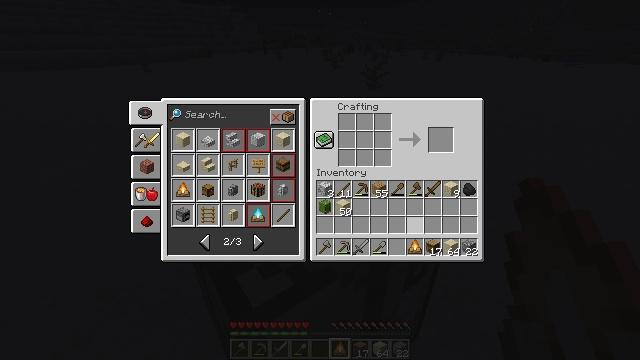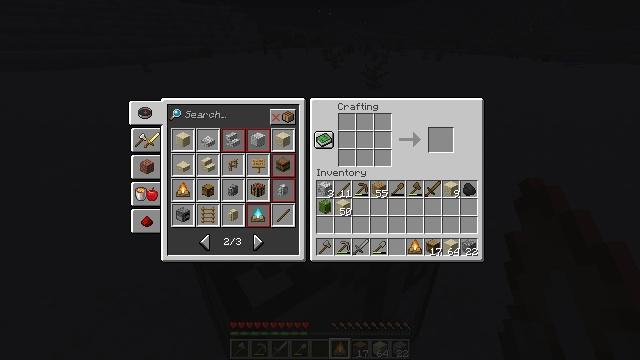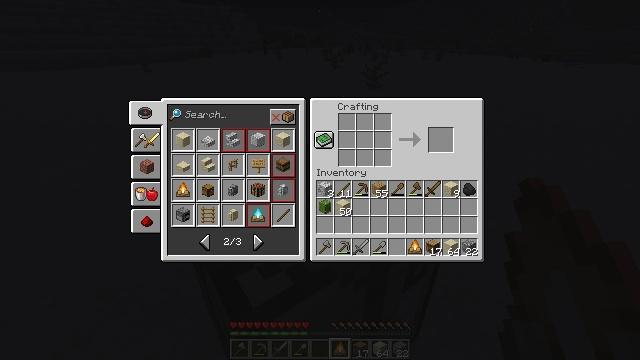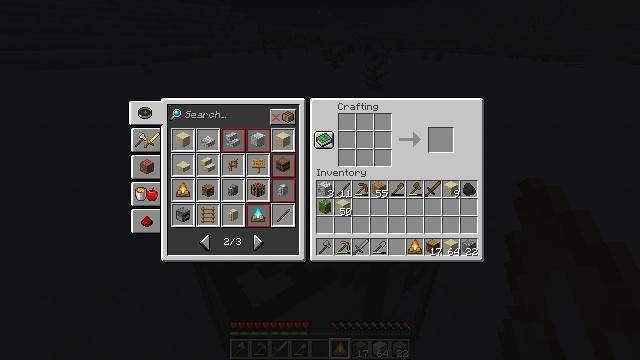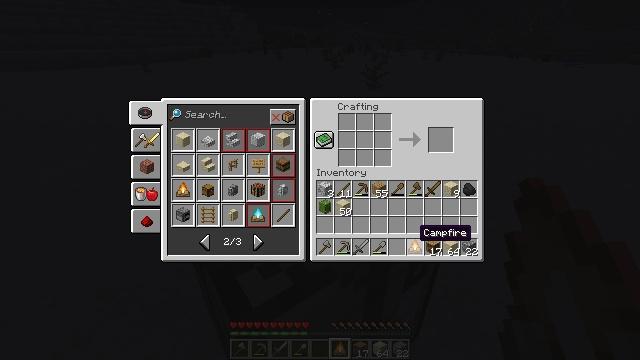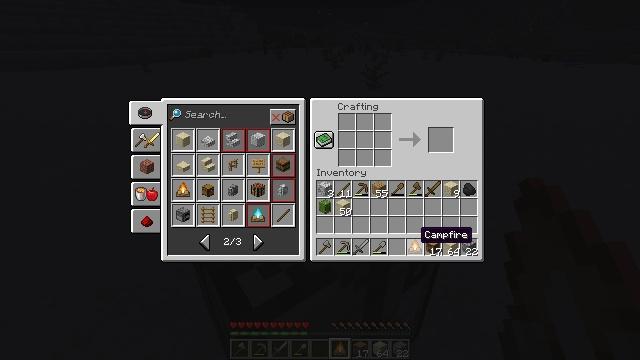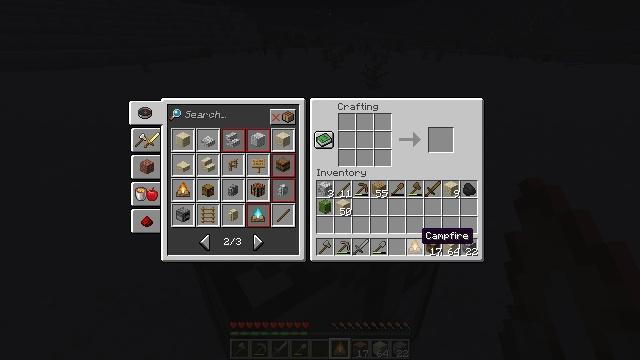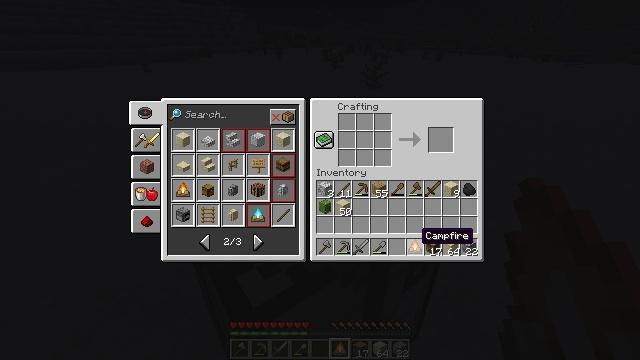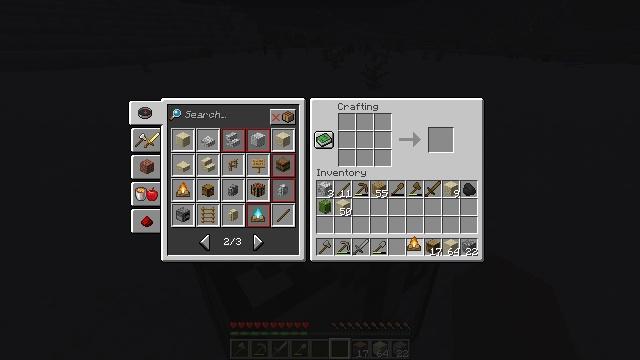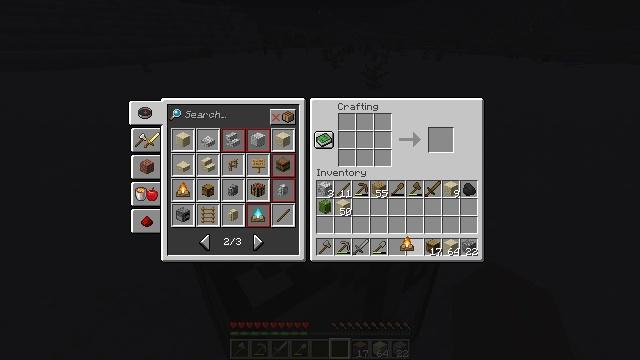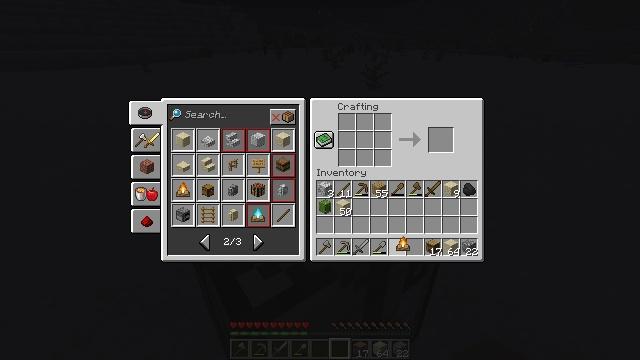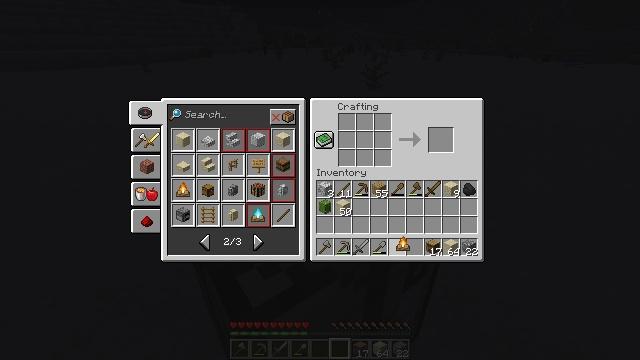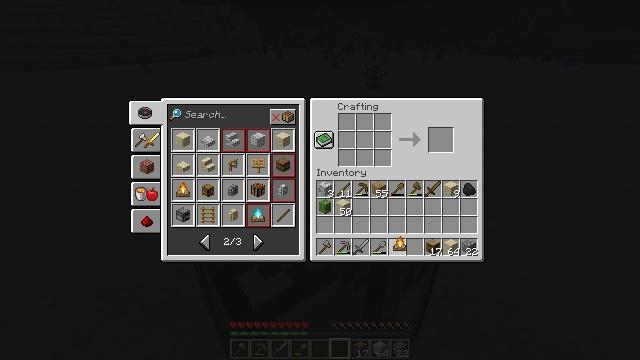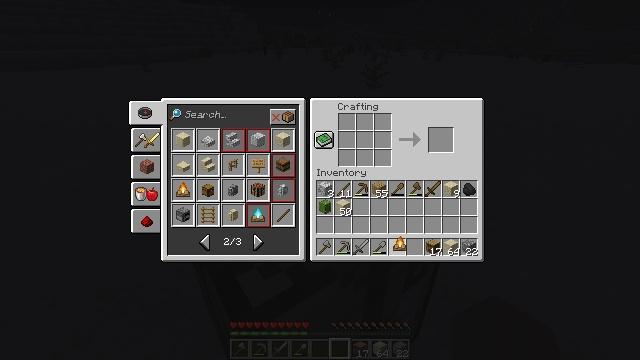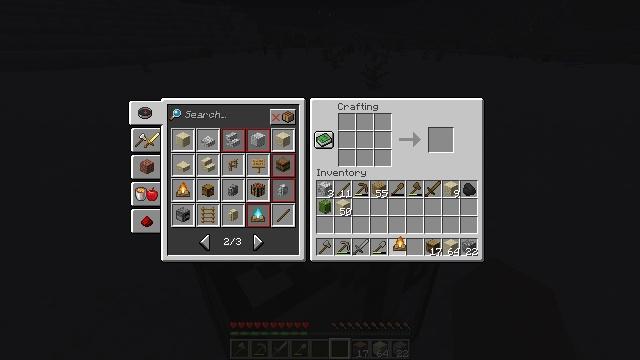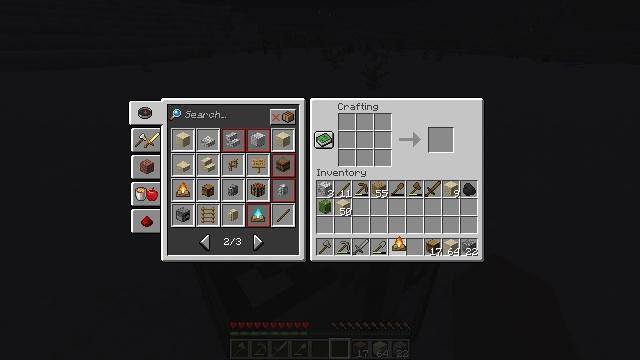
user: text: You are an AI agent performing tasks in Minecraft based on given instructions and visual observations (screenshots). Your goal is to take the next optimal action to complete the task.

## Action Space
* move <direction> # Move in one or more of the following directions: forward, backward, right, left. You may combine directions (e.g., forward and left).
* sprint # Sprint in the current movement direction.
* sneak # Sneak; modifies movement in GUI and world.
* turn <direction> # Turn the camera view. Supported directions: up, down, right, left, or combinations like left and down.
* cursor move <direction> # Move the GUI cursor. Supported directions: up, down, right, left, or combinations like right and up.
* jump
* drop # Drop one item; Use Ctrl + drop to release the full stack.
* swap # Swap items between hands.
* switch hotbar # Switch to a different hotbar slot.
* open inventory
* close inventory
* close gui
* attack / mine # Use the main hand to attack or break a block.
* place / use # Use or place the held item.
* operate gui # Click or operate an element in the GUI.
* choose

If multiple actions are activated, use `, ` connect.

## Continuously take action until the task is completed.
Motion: motion action
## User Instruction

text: drop campfire
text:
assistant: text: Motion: no_op
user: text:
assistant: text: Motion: no_op
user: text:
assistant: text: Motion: no_op
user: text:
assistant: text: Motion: no_op
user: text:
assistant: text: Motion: no_op
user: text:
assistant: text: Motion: no_op
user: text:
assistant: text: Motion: no_op
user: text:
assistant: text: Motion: no_op
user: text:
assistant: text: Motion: operate gui
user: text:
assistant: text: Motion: cursor move left, operate gui
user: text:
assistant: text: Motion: operate gui
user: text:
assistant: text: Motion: operate gui
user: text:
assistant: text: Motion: operate gui
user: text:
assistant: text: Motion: operate gui
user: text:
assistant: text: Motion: operate gui
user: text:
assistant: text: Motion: operate gui
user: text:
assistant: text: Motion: operate gui
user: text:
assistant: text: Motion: operate gui
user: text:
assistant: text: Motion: no_op
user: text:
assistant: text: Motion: cursor move right
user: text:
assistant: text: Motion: cursor move right
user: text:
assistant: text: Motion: no_op
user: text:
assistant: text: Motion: no_op
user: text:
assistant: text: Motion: no_op
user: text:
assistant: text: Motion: no_op
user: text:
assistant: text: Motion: no_op
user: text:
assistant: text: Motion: no_op
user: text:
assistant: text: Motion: no_op
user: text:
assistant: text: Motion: no_op
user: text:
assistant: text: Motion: cursor move left